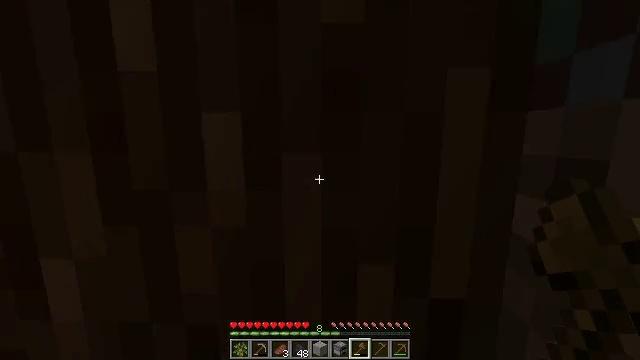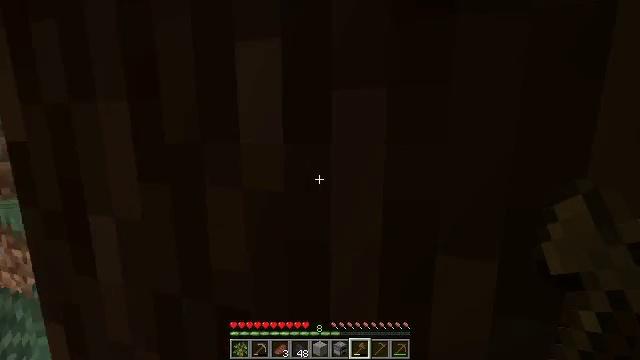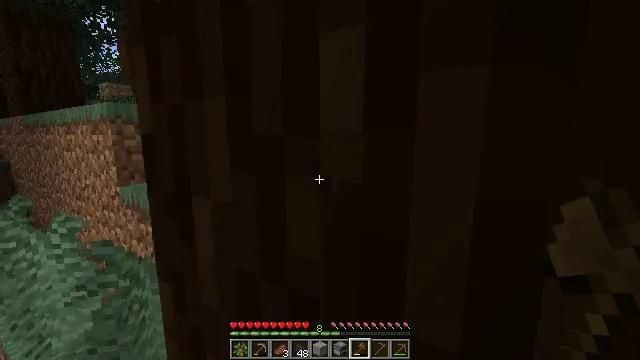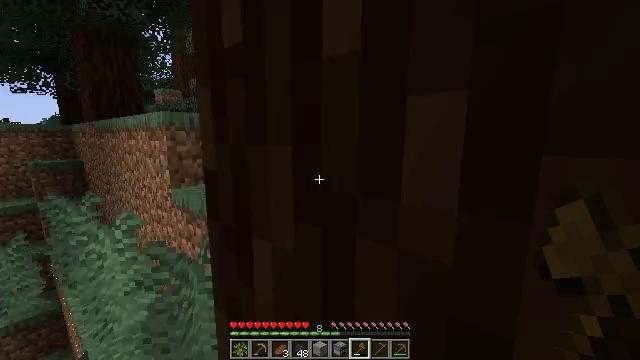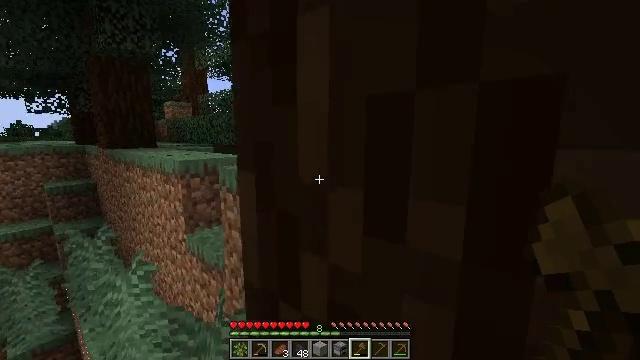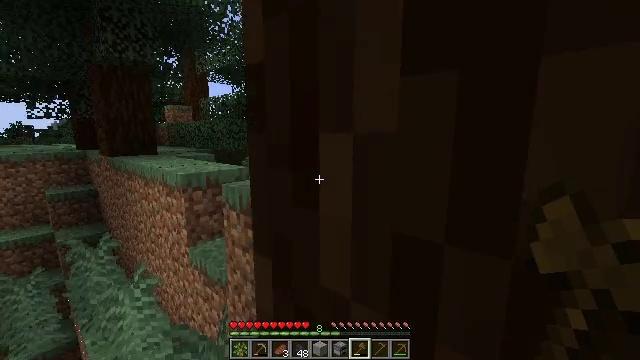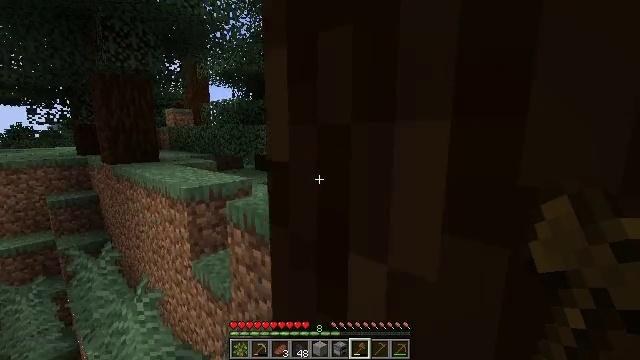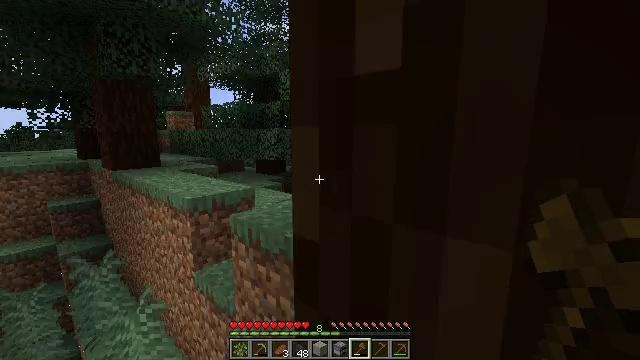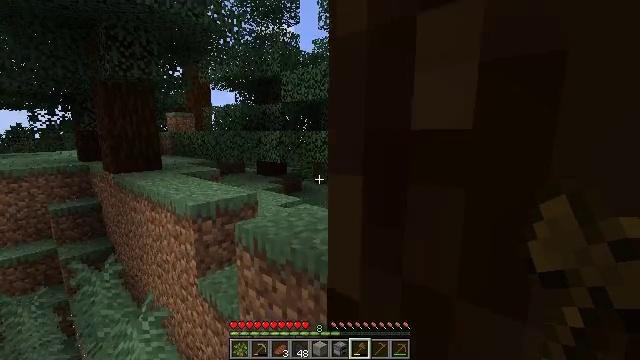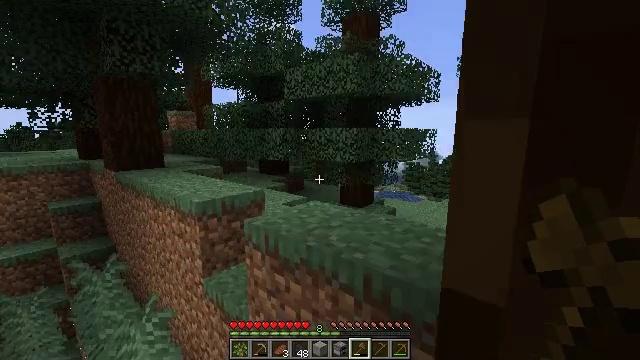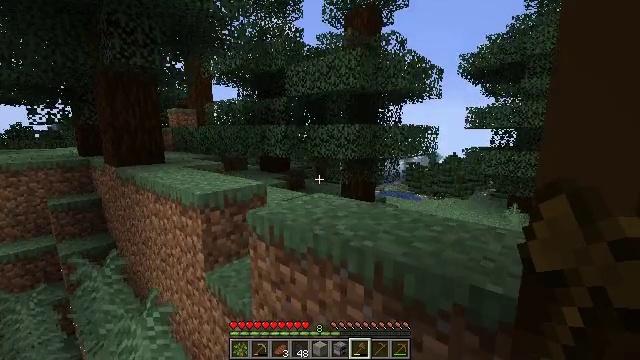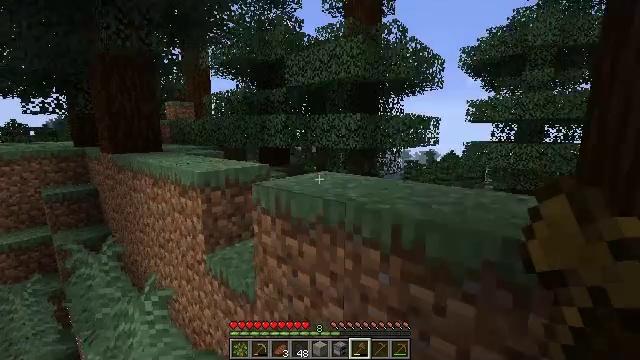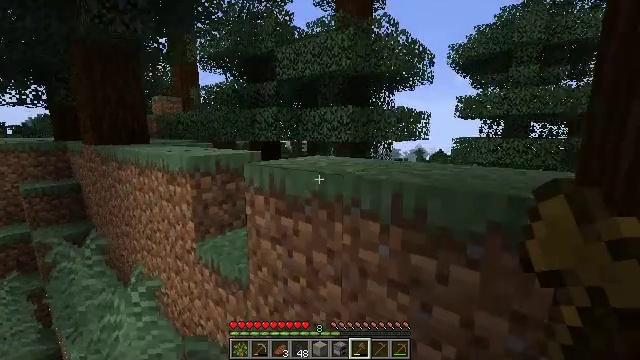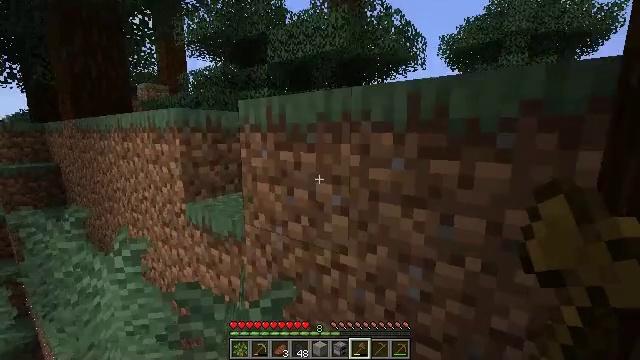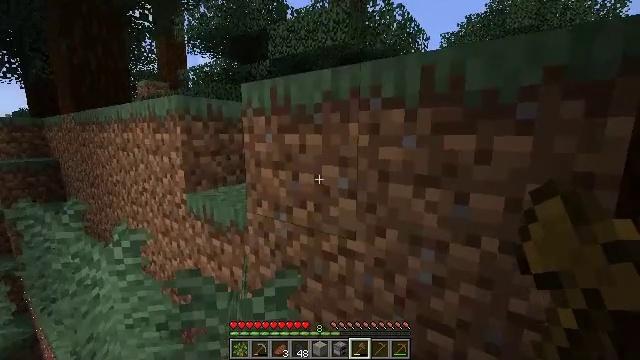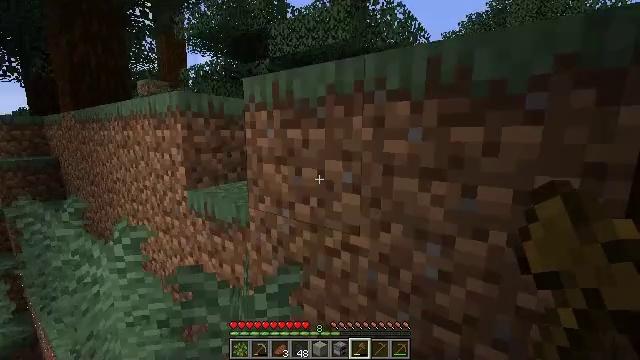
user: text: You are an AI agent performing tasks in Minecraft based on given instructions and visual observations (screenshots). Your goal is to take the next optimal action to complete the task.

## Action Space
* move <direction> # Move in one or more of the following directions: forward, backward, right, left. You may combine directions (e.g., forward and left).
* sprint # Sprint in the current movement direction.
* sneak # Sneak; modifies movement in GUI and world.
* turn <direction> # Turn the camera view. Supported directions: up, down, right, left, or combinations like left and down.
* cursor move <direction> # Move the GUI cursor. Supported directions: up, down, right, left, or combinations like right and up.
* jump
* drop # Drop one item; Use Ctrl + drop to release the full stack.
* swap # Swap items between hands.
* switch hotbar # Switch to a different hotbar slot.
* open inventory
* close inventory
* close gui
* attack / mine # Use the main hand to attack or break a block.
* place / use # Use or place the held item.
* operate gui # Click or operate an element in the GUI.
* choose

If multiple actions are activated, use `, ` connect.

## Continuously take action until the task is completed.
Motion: motion action
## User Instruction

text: Break the sweet berry bush to collect berries.
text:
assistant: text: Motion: move forward, turn left, jump
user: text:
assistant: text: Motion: move forward, turn left, jump
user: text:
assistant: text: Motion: move forward, turn left, jump
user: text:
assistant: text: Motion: move forward, turn left, jump
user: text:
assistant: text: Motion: move forward, jump
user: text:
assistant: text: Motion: move forward, jump
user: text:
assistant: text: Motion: move forward
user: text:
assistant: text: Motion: move forward
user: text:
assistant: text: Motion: move forward
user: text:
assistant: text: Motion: move forward
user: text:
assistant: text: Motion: no_op
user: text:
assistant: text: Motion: turn right
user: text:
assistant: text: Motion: turn right
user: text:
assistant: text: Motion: no_op
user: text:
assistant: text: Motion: no_op
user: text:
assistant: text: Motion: no_op
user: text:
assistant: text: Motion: move forward, turn left and down
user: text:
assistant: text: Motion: move forward, turn left
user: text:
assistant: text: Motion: move forward, turn left
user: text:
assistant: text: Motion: move forward
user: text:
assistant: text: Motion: move forward, jump
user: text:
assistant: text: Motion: move forward, jump
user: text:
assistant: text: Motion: move forward, jump
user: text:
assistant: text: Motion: move forward, jump
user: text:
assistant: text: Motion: move forward, jump
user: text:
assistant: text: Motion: move forward, turn right, jump
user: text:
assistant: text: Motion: move forward, turn right and down, jump
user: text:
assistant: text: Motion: move forward, turn right and down, jump
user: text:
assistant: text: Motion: move forward, jump
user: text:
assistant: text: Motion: move forward, jump